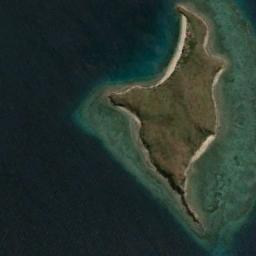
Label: island